Interaction volume radius: 10 \u00c5
Interaction volume height: 15 \u00c5
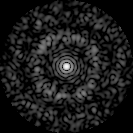
Disorder parameter: 0.8126